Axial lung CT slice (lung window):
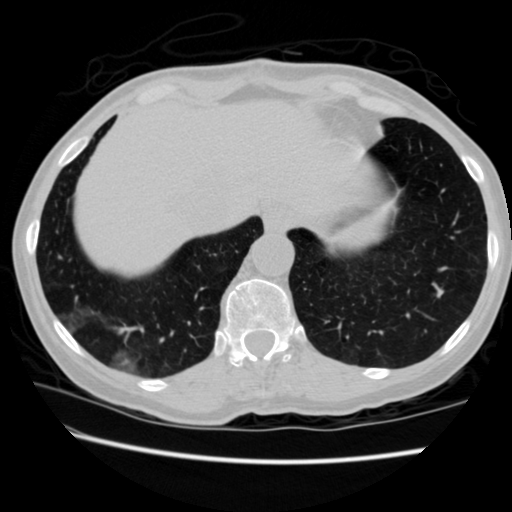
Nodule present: no